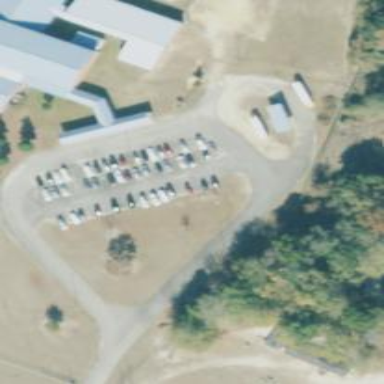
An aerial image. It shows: Parking area with surface.